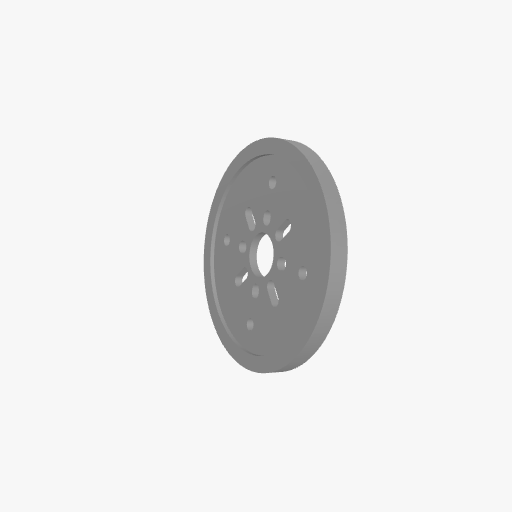
Part: DiscWheel722OD